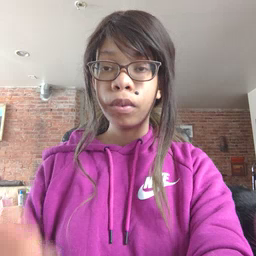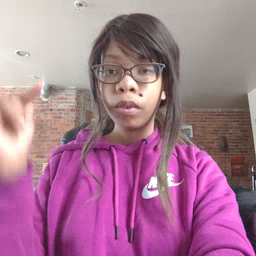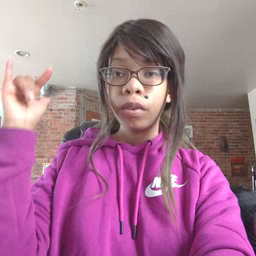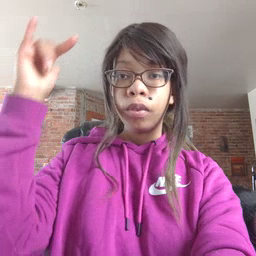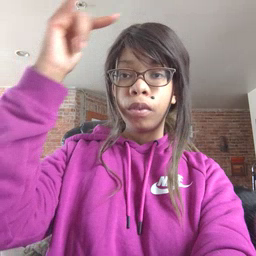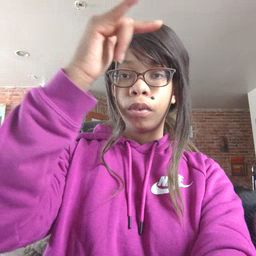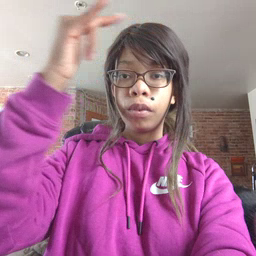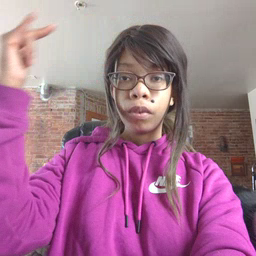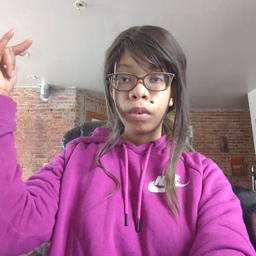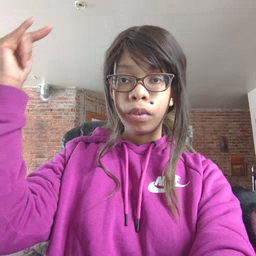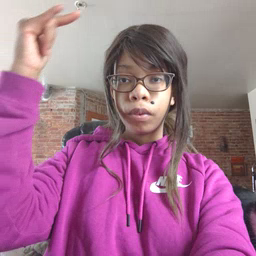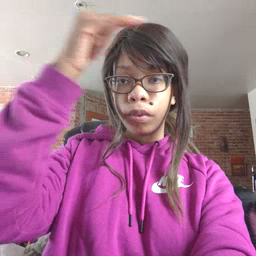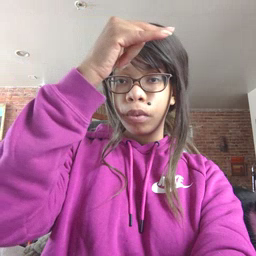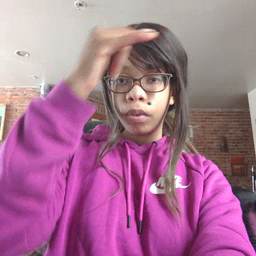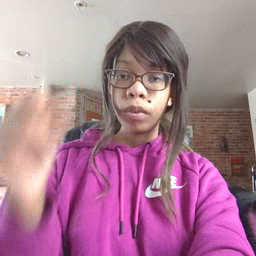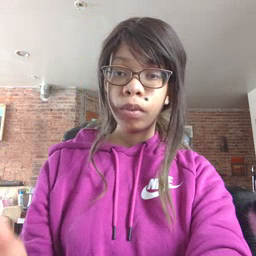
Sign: airplane